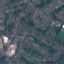
Land use / land cover: Residential